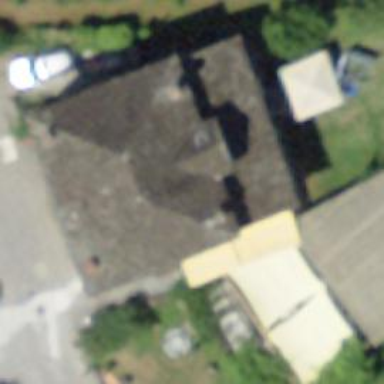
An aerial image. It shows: Restaurant.